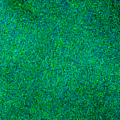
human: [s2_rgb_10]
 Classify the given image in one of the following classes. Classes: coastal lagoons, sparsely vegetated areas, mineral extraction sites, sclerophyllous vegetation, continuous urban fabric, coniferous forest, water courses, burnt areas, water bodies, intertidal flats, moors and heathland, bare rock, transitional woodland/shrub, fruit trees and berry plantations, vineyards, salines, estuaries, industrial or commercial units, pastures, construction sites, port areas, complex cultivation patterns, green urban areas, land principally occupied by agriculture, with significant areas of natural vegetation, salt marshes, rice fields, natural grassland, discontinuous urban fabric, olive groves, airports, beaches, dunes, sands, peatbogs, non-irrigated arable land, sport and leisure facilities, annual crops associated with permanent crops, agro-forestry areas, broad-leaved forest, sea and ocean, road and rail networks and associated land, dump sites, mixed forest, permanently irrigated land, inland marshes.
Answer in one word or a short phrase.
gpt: sea and ocean